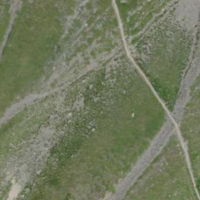
EUNIS habitat code: 26
Species observed at this site:
Achillea nana